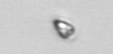
Label: Pyramimonas